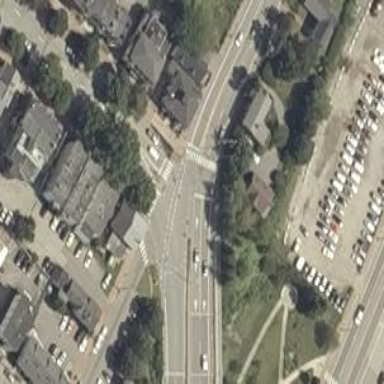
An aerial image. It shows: Asphalt road with primary link designation.